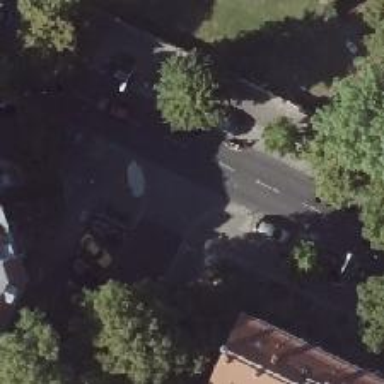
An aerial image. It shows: Unmarked crossing on the road.